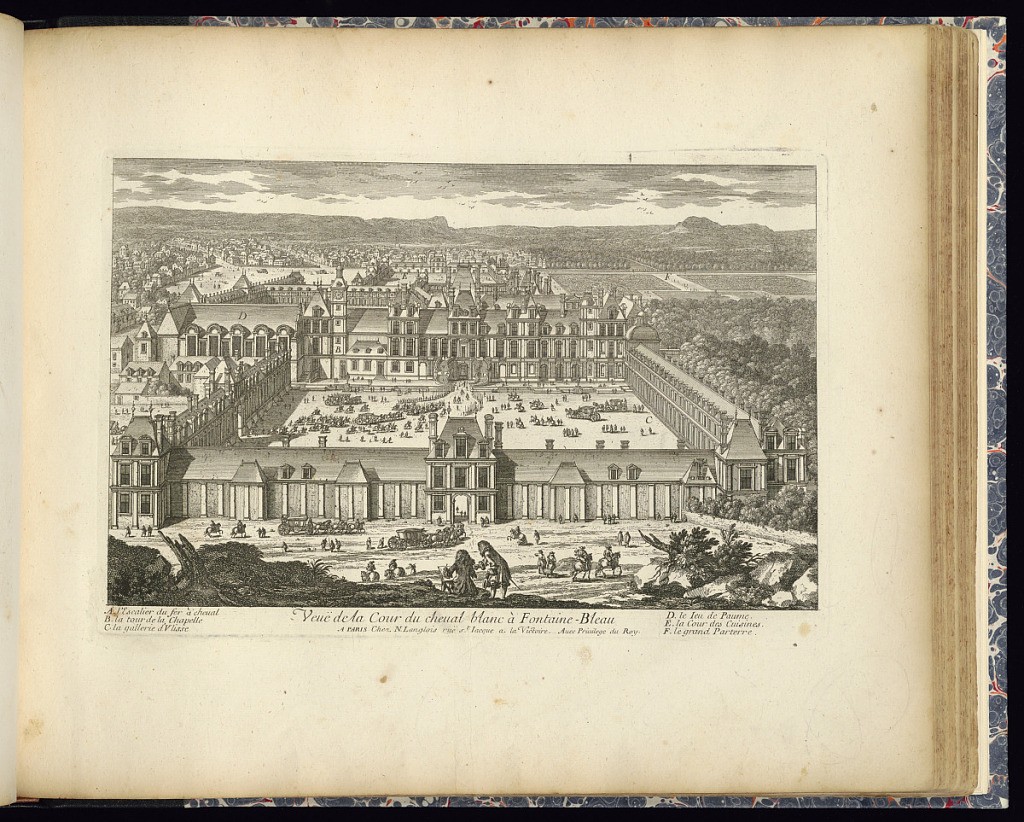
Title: Veuë de la Cour du cheval blanc à Fontaine-Bleau
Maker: Gabriel Perelle, French, 1604–1677
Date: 1661–1703
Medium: Etching on laid paper
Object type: Print
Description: Bird's-eye view of the chateau of Fontainebleau with a view of an inner courtyard, surrounding buildings, and gardens with parterre planting in the far right. Trees and buildings in the background. Figures, horseman, and horse-drawn carriages in the courtyard and entering through the gate. In the foreground, a seated artist sketching the scene with a standing figure next to him. Details are numbered with a legend below. The plate is titled.